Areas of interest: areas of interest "China Guilin Overseas Returnee Entrepreneurship Park"
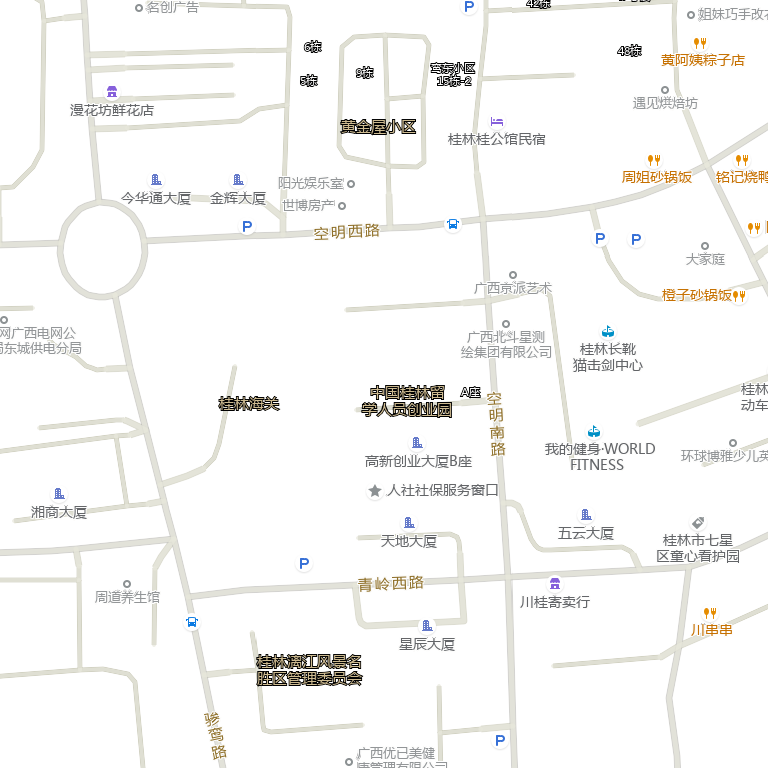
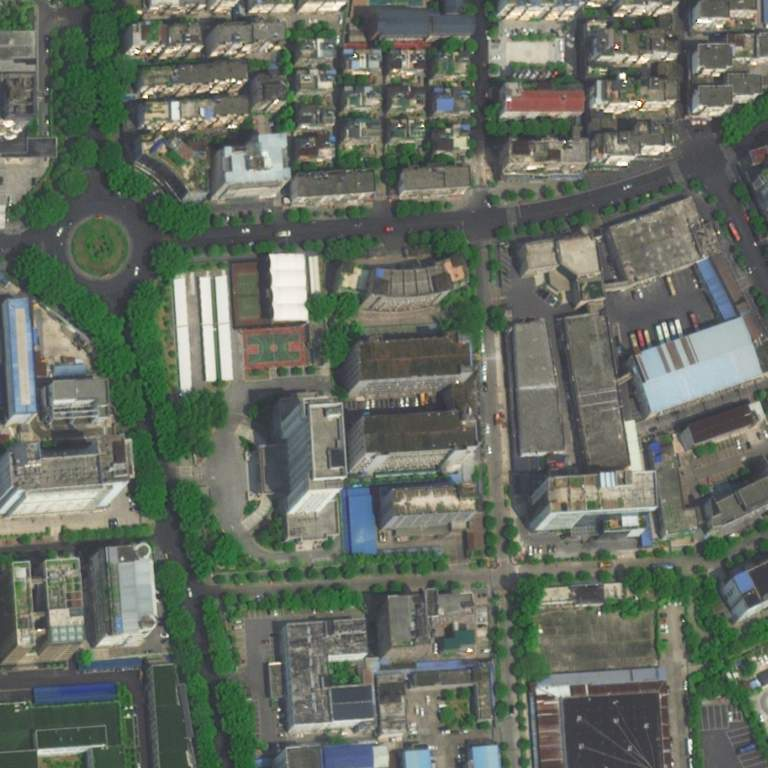